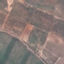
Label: PermanentCrop